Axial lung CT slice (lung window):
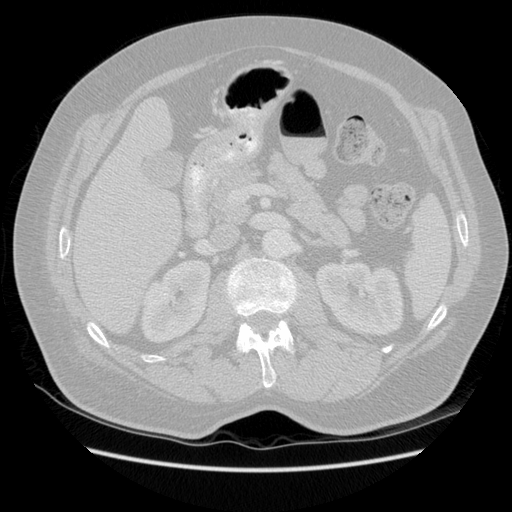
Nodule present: no